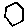
Label: hexagon